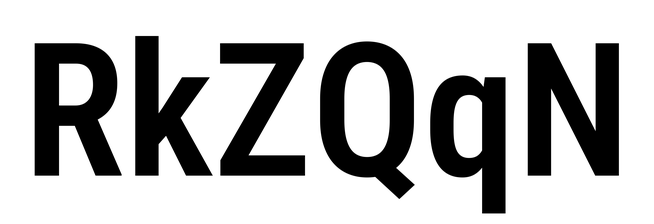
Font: Roboto_Condensed_SemiBold